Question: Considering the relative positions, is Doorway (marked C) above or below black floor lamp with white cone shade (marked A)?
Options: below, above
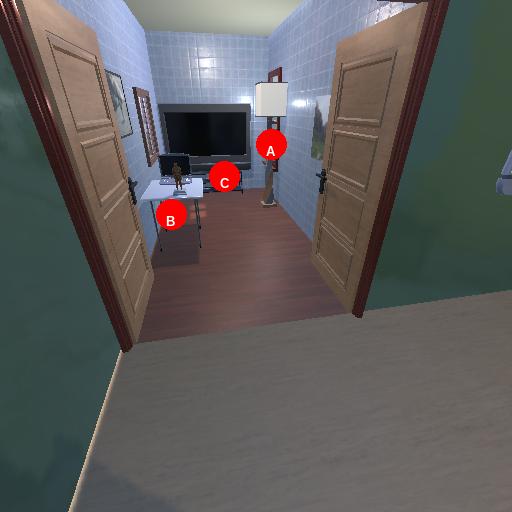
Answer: below